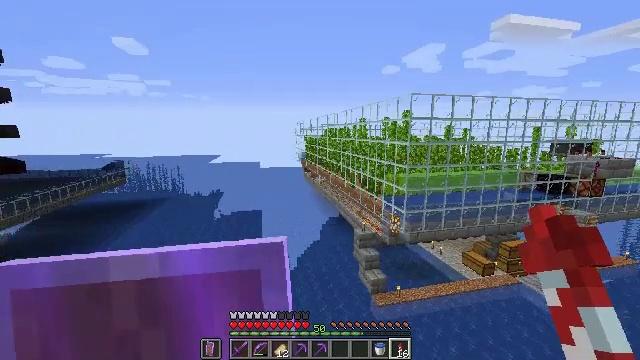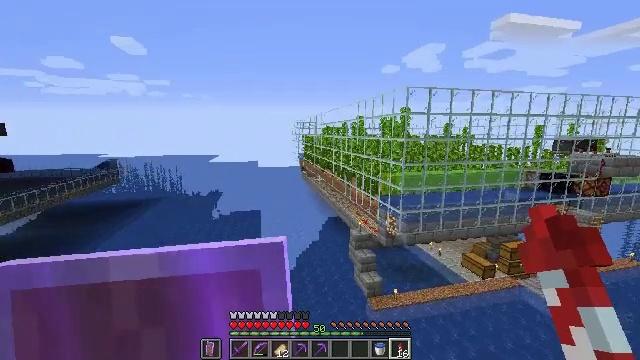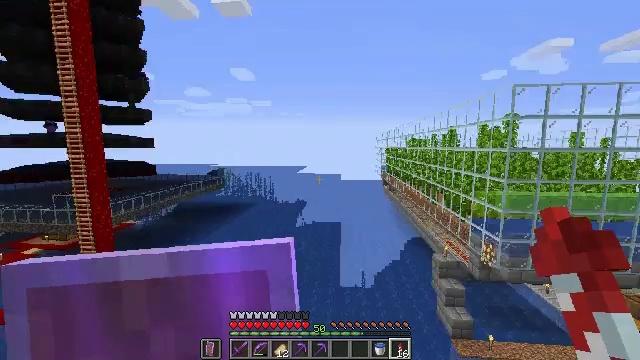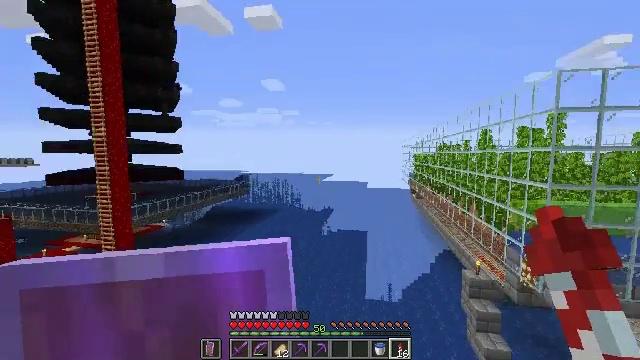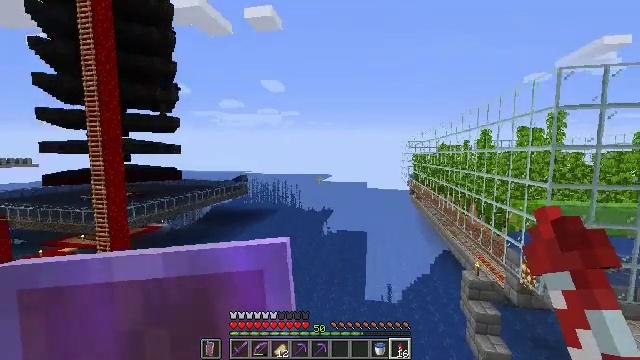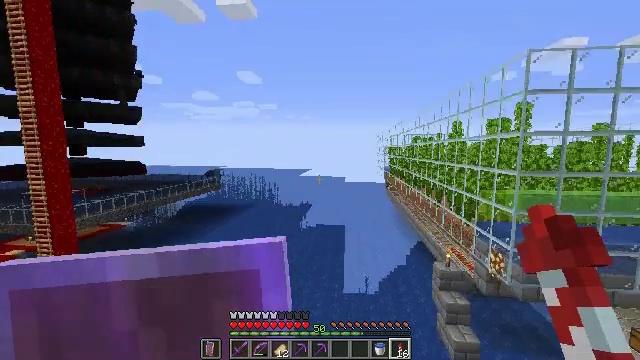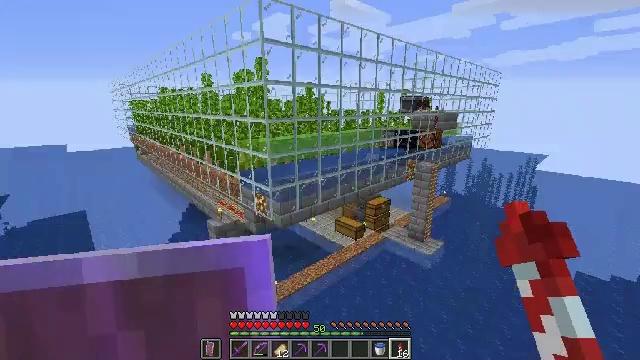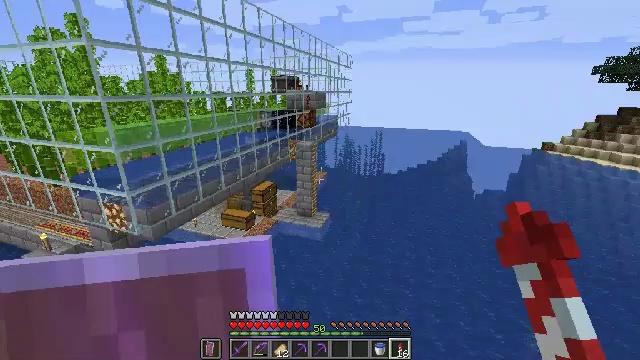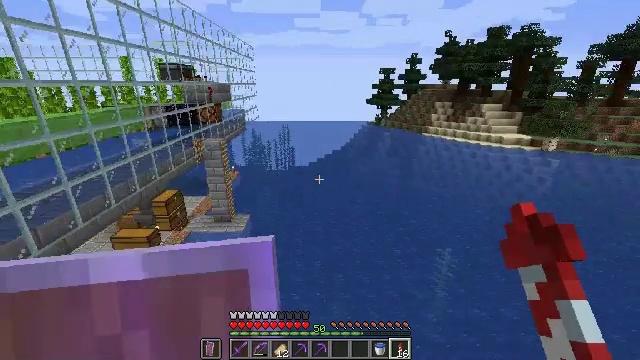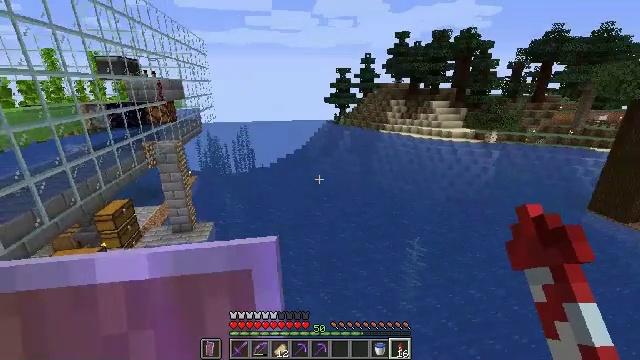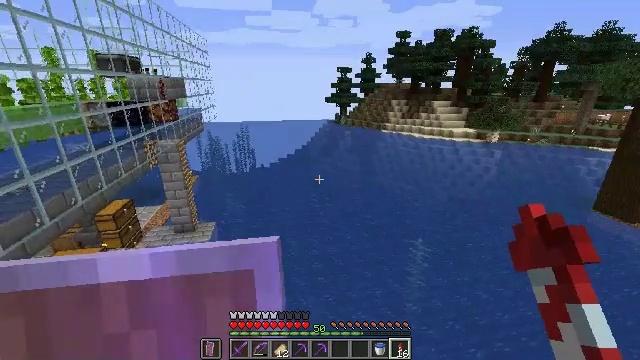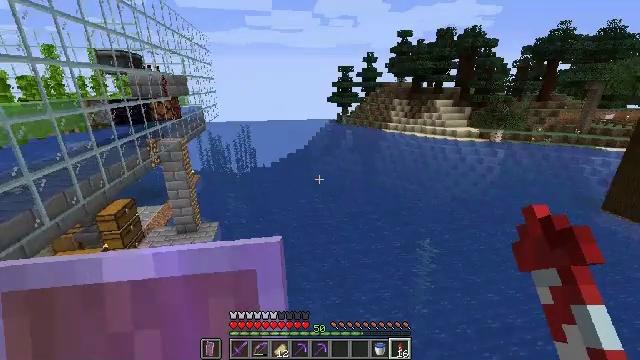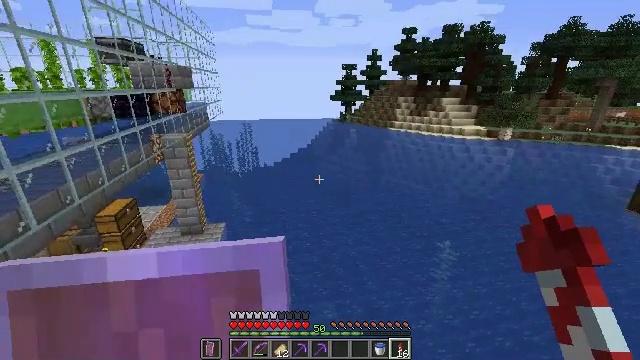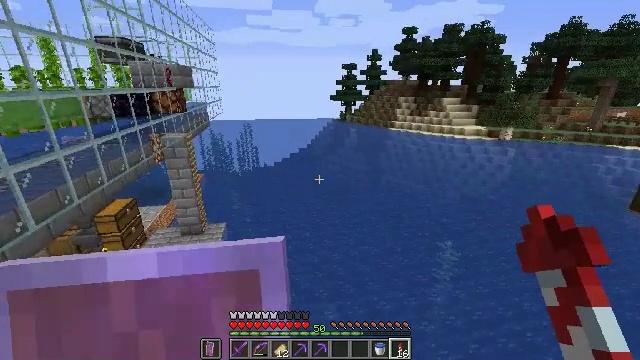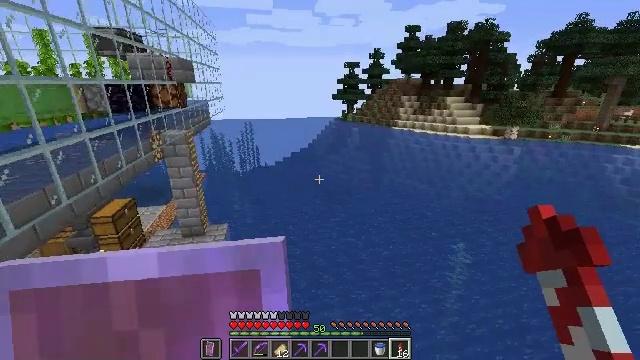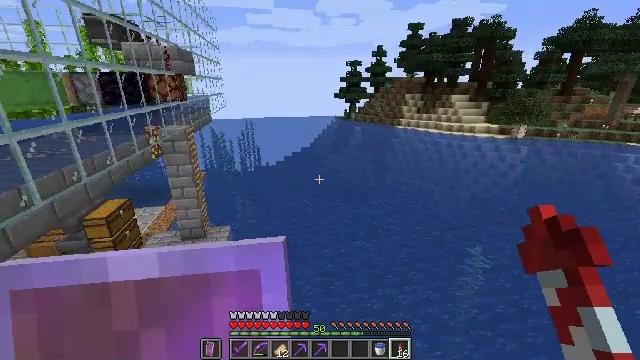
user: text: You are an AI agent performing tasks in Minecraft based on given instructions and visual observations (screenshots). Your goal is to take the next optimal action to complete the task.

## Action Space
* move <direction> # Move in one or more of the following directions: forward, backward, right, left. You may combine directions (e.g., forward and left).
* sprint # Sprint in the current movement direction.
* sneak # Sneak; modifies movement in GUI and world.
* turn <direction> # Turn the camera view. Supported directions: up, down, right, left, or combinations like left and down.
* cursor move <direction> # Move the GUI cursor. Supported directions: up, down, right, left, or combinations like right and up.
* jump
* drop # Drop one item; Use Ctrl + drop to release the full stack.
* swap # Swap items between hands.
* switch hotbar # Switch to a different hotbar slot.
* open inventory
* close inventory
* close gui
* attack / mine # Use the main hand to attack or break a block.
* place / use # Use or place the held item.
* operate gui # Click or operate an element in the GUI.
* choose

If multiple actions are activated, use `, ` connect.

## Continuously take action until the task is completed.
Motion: motion action
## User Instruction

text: Retrieve the shulker box into the inventory.
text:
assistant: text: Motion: no_op
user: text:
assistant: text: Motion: turn left and up
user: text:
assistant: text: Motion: turn left and up
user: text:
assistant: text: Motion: no_op
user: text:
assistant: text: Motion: turn right and down
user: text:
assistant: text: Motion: turn right and down
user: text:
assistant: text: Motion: turn right and down
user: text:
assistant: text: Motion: turn right and down
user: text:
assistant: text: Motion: turn right
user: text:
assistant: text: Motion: no_op
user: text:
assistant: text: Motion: no_op
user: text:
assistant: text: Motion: no_op
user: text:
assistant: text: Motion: no_op
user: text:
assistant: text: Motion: no_op
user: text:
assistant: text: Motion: no_op
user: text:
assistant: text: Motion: no_op
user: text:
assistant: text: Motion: no_op
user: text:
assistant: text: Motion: turn right
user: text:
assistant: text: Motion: turn right and down
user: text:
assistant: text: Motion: turn right
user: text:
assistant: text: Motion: no_op
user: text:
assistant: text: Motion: no_op
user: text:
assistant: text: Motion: turn left and up
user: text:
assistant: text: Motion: turn left and up
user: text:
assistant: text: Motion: turn left and up
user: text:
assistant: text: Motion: turn left and up
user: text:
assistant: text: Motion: turn left
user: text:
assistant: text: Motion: no_op
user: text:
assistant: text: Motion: turn left
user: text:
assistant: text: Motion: no_op